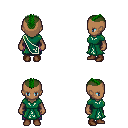
a pixel art fantasy rpg character, female body template, human, dark skin, sash dress, magenta pants, green short mohawk hairstyle, brown shoes, four views (front, back, left, right), 2x2 character sprite sheet, small pixel art, hard edges, no anti-aliasing